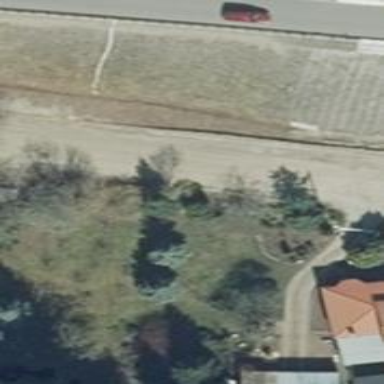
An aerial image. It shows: Driveway leading to service road.